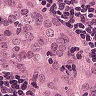
Metastatic tissue present: yes